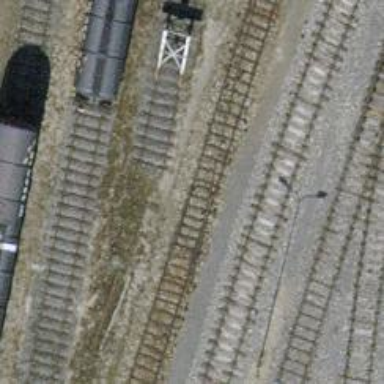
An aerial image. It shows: Siding railway track with one rail.